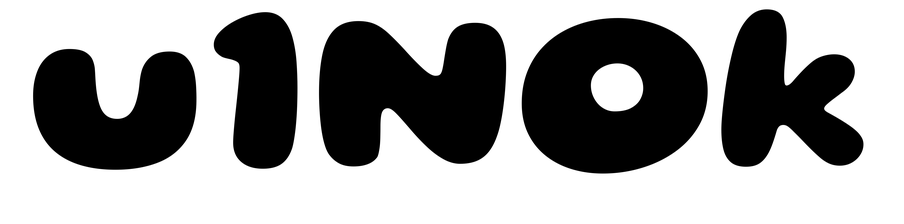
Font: Gluten_ExtraBold